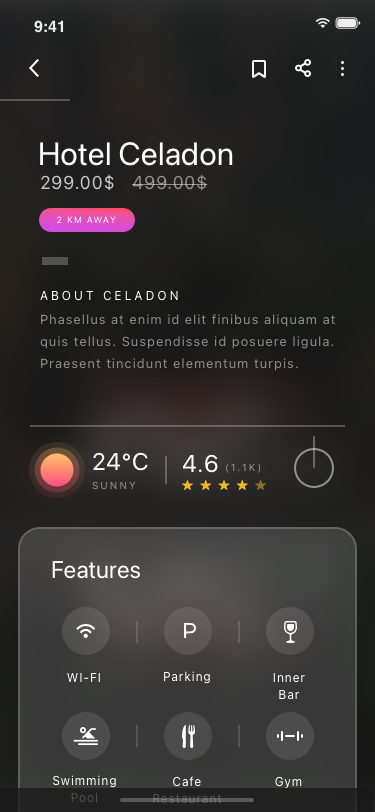
Text in this UI design:
Gym
Cafe Restaurant
Swimming Pool
Inner Bar
Parking
WI-FI
Features
(1.1k)
4.6
sunny
24°C 
Phasellus at enim id elit finibus aliquam at quis tellus. Suspendisse id posuere ligula. Praesent tincidunt elementum turpis.
About celadon
2 km away
499.00$
299.00$
Hotel Celadon
9:41